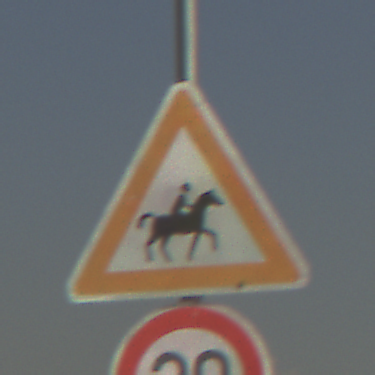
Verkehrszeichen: ReiterLinks
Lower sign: Geschwindigkeit20
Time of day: MorningAfternoon
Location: Outdoor (Suburban)
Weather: Clear
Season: NotSpecified
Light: Natural